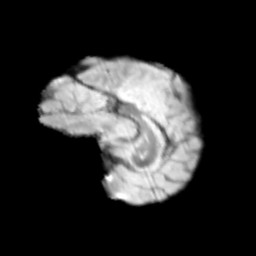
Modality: T2w
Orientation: sagittal
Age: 9
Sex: female
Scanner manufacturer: siemens
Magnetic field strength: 3 T
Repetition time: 3.8 s
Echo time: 0.07 s